Interaction volume radius: 5 \u00c5
Interaction volume height: 25 \u00c5
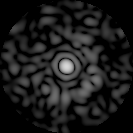
Disorder parameter: 0.8787